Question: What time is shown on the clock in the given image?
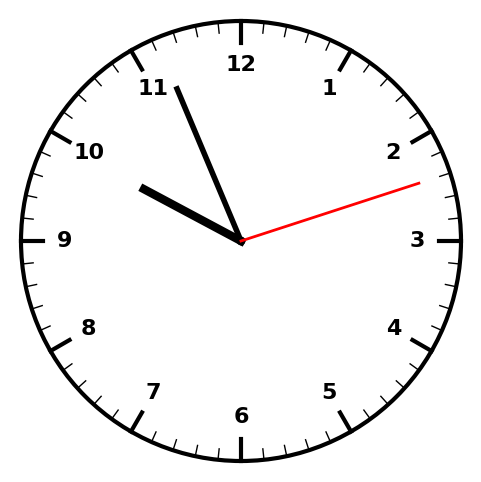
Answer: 09:56:12